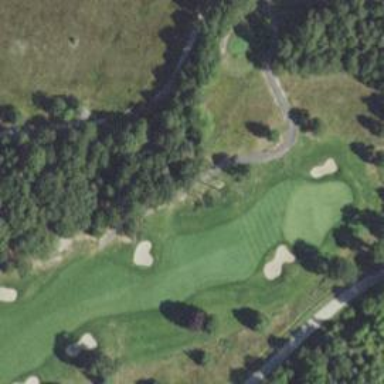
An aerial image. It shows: Path for both road and golf.